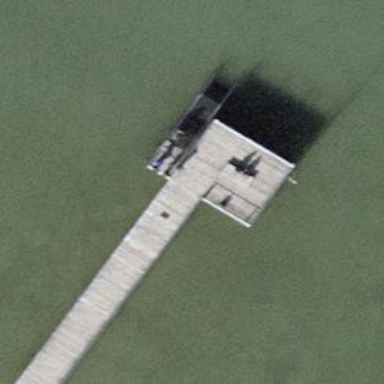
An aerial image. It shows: Man-made pier.